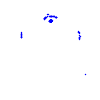
Particle: proton